Question: I'm creating a ListView that has some simple items inside a ViewCell.
When I select one of the items it becomes orange. When I click and hold (to open the context actions) it becomes white...

'''
<ListView ItemsSource="{Binding Items}" HasUnevenRows="True">
<ListView.ItemTemplate>
<DataTemplate>
<ViewCell>
<ViewCell.ContextActions>
<MenuItem Text="Delete" />
</ViewCell.ContextActions>
<StackLayout Orientation="Horizontal" Padding="20">
<StackLayout HorizontalOptions="StartAndExpand">
<Label Text="{Binding Name}" FontSize="Large" FontAttributes="Bold" />
<Label Text="{Binding Description}" />
</StackLayout>
</StackLayout>
</ViewCell>
</DataTemplate>
</ListView.ItemTemplate>
</ListView>
'''
How can I customize these colors?
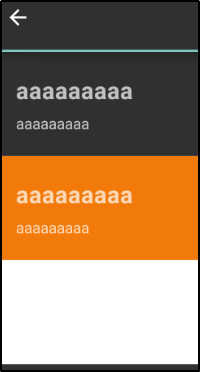
Answer: I found out that I have to customize it directly on Android.
To use the theme I changed 'Droid/Properties/AssemblyInfo.cs' adding:
'''
[assembly: Application(Theme = "@style/AppStyle.Light")]
'''
And I created some files on:
> Droid\Resourcesalues
'colors.xml' contains the color definitions for my theme:
'''
<?xml version="1.0" encoding="utf-8" ?>
<resources>
<color name="ListViewSelected">#96BCE3</color>
<color name="ListViewHighlighted">#E39696</color>
</resources>
'''
'styles.xml' contains the theme settings:
'''
<?xml version="1.0" encoding="utf-8" ?>
<resources>
<style name="AppStyle.Light" parent="android:style/Theme.Material.Light.DarkActionBar">
<item name="android:colorPressedHighlight">@color/ListViewSelected</item>
<item name="android:colorLongPressedHighlight">@color/ListViewHighlighted</item>
<item name="android:colorFocusedHighlight">@color/ListViewSelected</item>
<item name="android:colorActivatedHighlight">@color/ListViewSelected</item>
<item name="android:activatedBackgroundIndicator">@color/ListViewSelected</item>
</style>
</resources>
'''
Using these names I can change the listview style.
'''
android:colorPressedHighlight
android:colorLongPressedHighlight
android:colorFocusedHighlight
android:colorActivatedHighlight
android:activatedBackgroundIndicator
'''
References can be found on <URL>